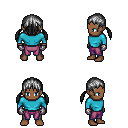
a pixel art fantasy rpg character, male body template, human, dark skin, teal long-sleeve shirt, magenta pants, gray twin-tailed hairstyle, metal gloves, four views (front, back, left, right), 2x2 character sprite sheet, small pixel art, hard edges, no anti-aliasing